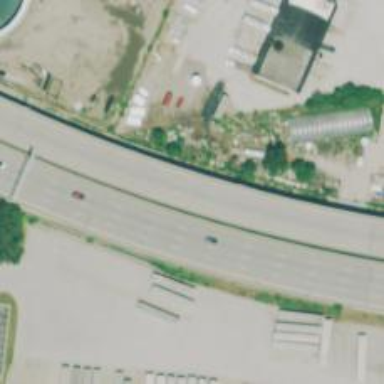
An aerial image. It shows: Viaduct bridge over motorway.